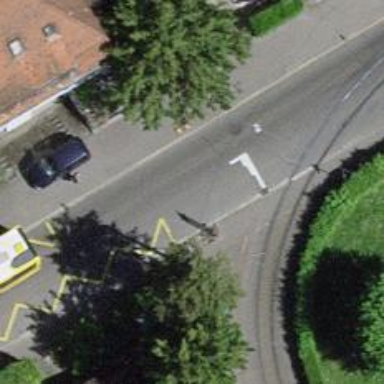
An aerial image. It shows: Platform for public transport and road usage.